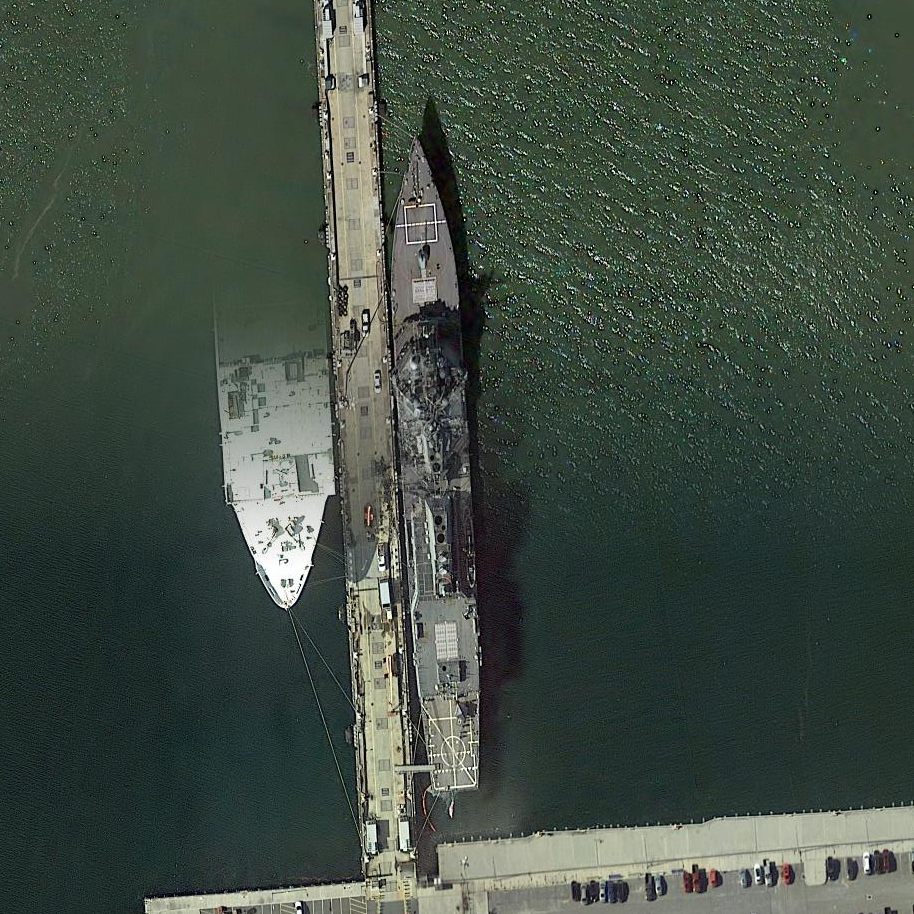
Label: destroyer